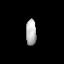
Tissue: prostate
Cell type: Myeloid cells
Senescence score: 0.3486
Nuclear area (px): 258
Mean DAPI intensity: 186.318